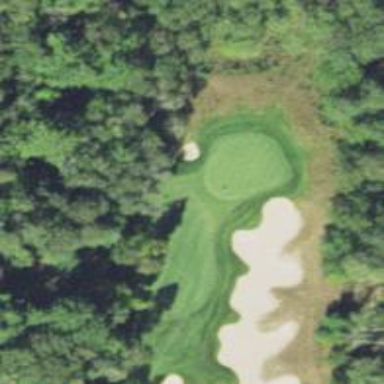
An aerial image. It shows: View of golf hole.